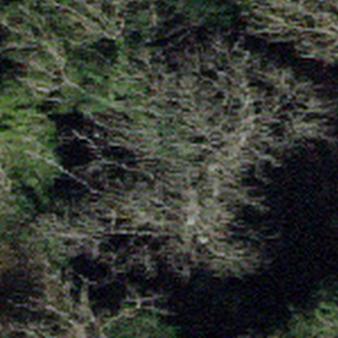
Label: other